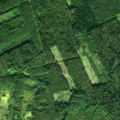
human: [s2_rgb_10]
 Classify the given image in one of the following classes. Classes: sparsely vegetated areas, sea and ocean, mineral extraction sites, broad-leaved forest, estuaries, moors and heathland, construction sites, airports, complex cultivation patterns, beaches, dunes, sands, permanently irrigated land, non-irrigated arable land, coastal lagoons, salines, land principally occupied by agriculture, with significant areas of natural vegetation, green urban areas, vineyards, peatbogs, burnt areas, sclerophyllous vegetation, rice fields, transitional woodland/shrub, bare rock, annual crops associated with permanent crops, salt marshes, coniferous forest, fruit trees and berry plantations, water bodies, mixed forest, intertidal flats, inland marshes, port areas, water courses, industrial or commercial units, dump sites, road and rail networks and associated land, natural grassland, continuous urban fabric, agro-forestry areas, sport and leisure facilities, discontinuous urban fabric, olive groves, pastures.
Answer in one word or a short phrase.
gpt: broad-leaved forest, mixed forest, transitional woodland/shrub